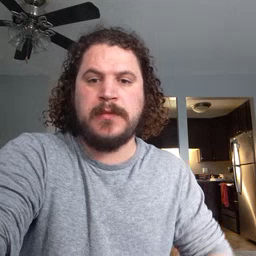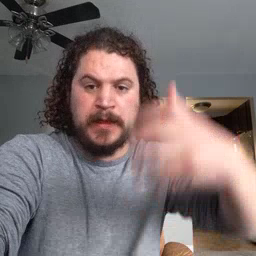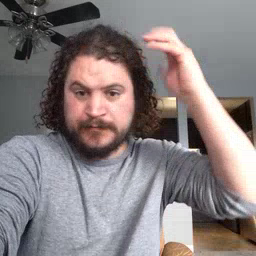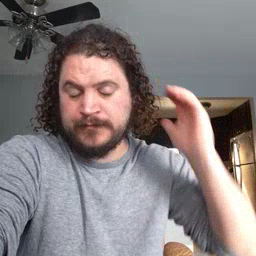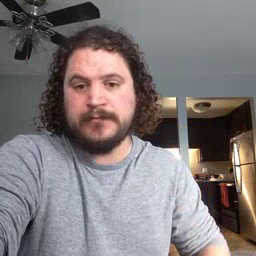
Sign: lion